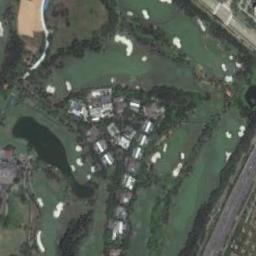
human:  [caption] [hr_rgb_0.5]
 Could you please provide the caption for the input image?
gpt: There are many buildings beside the golf course .

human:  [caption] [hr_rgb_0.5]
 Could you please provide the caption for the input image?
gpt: There are many bunkers and paths and a few lakes on the large green lawn in the golf course .

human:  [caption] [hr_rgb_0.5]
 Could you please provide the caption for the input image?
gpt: The picture shows a road with a nearly 180-degree turn .

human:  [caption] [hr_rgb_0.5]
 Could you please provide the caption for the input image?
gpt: The golf course has two lakes, Some fairways, Barrier trees and sandpits and some houses arranged neatly are also in the golf course .

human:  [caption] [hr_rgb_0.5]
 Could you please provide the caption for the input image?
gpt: There are some bunkers and some buildings on the golf course .